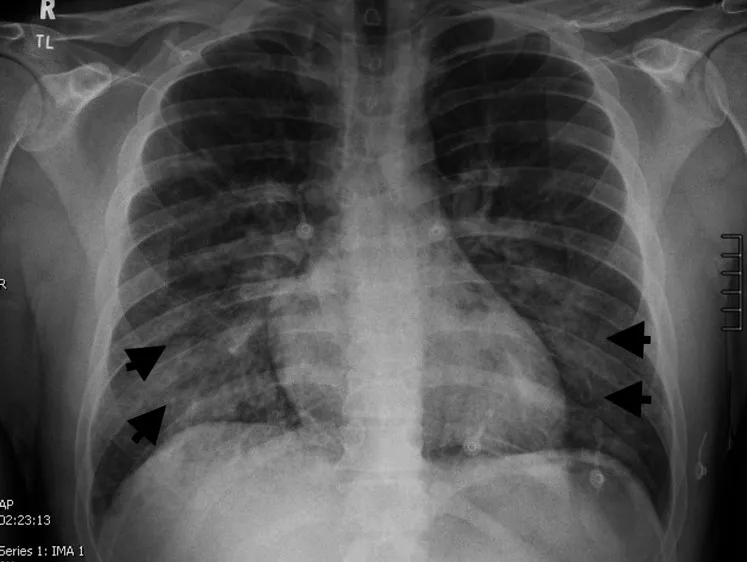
Bilateral mid to lower lung opacities on presentation denoted by black arrows.
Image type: radiology (x_ray)